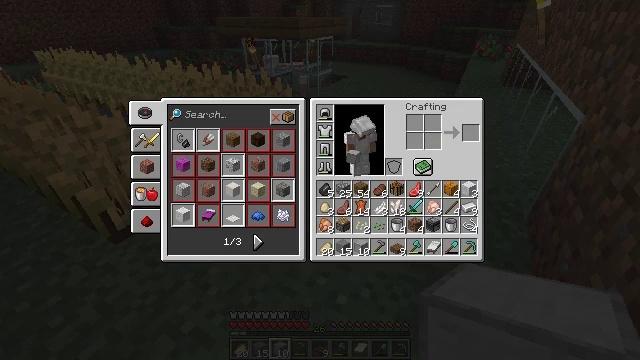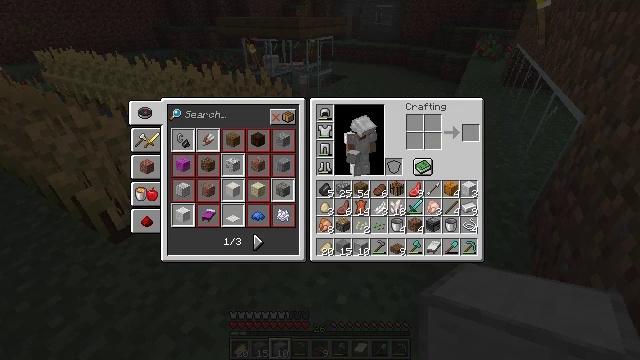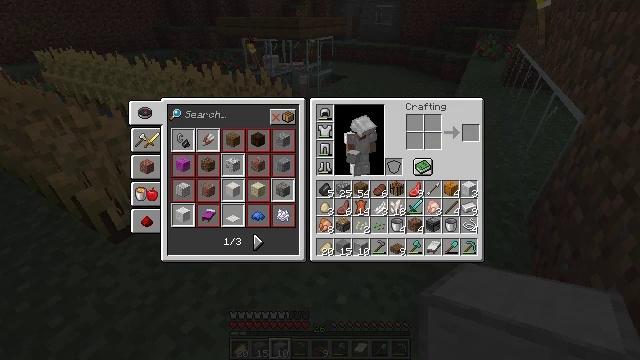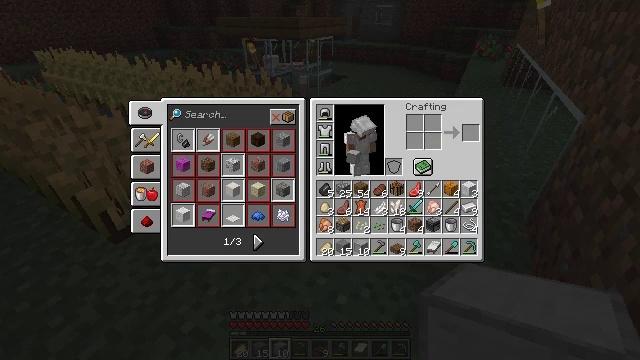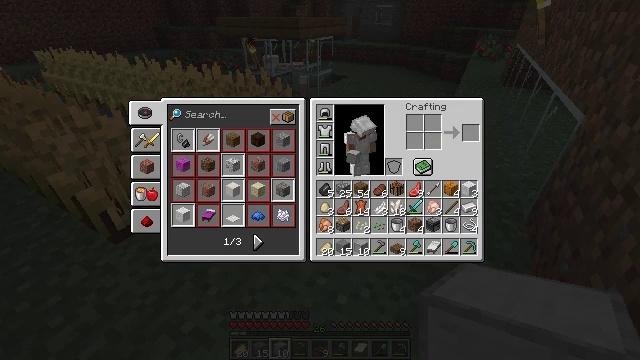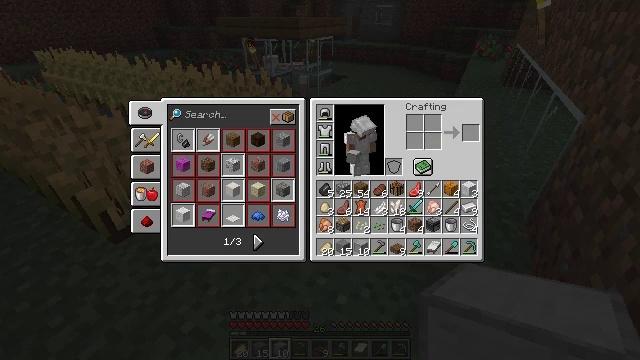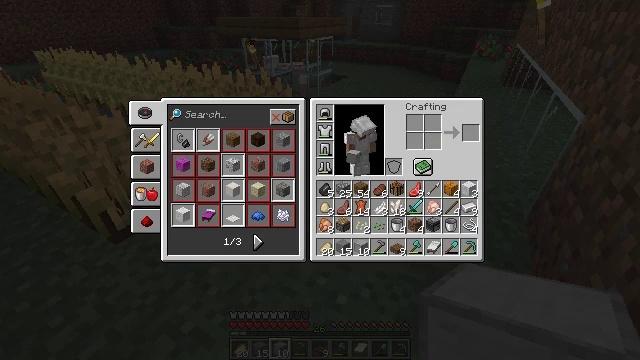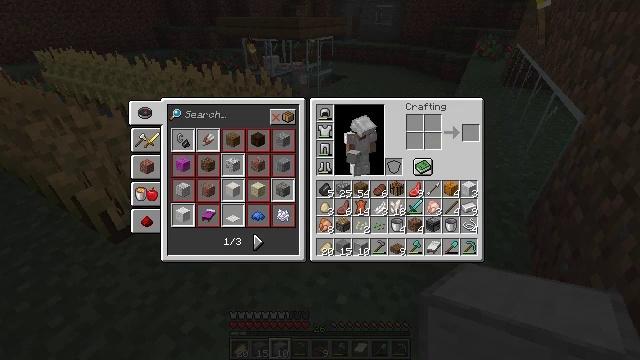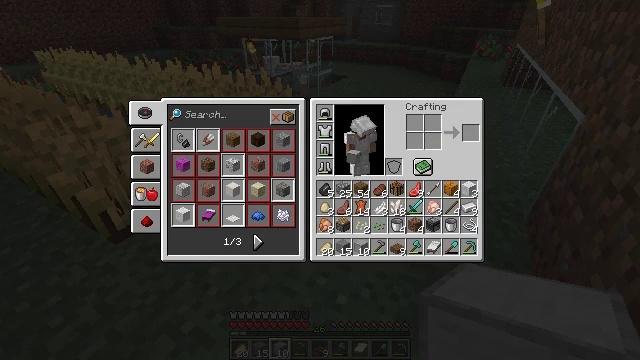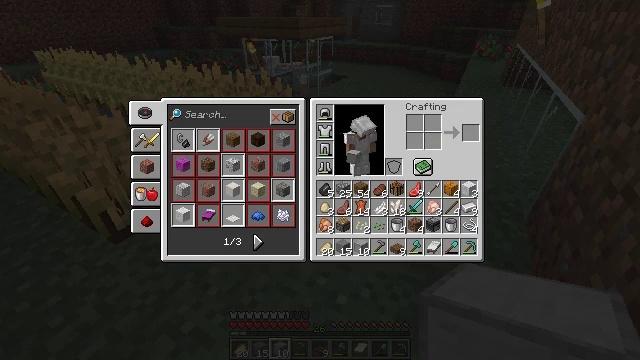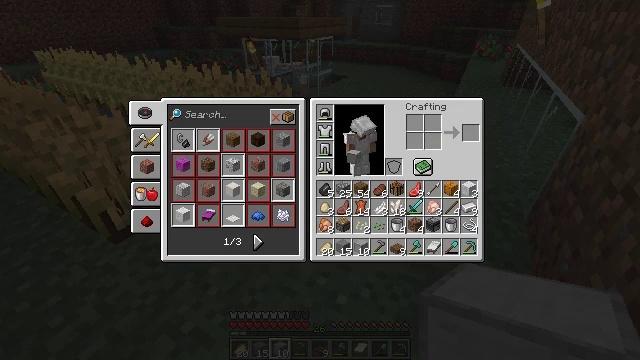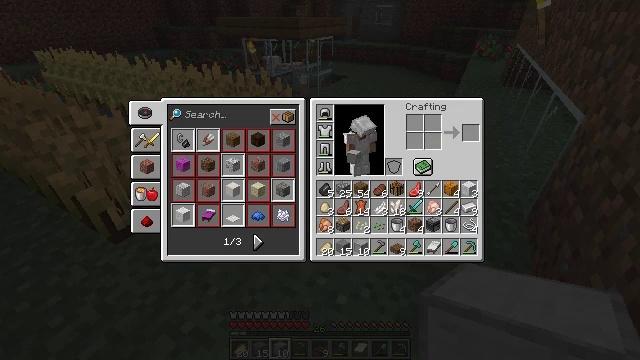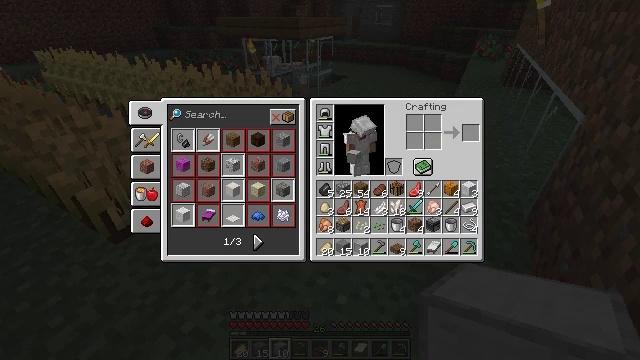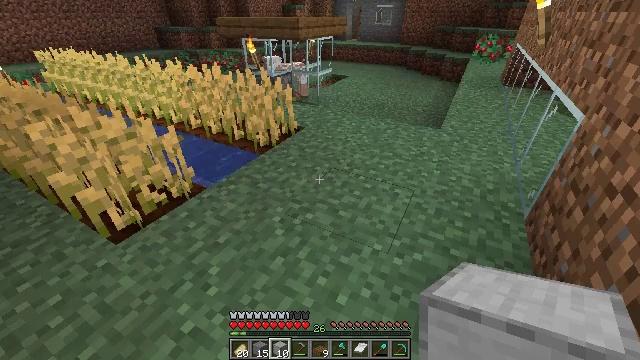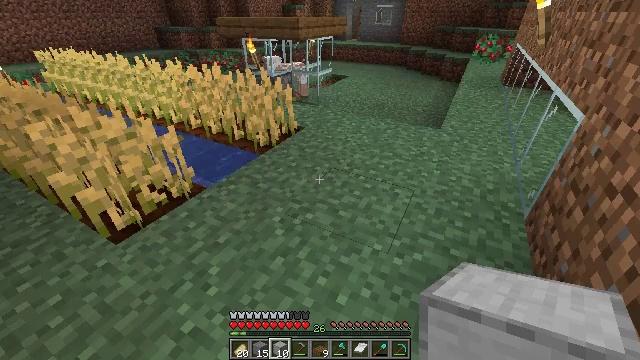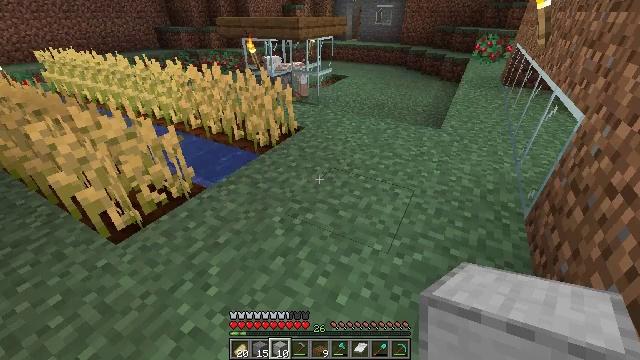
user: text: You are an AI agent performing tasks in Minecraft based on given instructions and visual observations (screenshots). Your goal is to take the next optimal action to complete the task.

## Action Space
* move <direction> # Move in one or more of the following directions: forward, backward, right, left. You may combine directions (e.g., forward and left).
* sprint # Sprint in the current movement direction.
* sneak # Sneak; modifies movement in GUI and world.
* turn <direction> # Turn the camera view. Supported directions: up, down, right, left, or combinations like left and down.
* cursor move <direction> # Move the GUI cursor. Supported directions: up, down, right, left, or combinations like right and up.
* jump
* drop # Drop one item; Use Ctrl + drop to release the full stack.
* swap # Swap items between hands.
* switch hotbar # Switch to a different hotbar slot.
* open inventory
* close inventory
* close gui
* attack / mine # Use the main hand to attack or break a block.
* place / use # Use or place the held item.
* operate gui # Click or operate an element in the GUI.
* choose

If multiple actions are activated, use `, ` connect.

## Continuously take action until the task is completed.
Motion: motion action
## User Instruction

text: Drop a coal.
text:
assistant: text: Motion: no_op
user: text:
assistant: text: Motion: no_op
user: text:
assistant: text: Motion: no_op
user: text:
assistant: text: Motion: no_op
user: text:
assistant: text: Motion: no_op
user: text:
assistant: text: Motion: no_op
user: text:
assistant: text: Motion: no_op
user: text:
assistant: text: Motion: no_op
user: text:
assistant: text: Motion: no_op
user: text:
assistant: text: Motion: no_op
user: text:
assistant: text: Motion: no_op
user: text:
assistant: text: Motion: no_op
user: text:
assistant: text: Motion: no_op
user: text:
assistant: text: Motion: no_op
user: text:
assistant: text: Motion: no_op
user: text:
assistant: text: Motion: turn right
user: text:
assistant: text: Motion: turn right
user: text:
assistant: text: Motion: turn right and up
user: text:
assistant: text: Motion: turn right and up
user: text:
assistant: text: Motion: turn up
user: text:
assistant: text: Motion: turn up
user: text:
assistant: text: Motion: turn up
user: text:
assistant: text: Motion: move forward, turn right and up
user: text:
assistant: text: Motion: move forward, turn up
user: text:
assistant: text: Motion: move forward
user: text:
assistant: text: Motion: move forward
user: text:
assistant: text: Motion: move forward
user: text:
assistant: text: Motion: move forward, sprint
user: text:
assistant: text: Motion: move forward, sprint, turn left and up
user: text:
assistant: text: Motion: move forward, sprint, turn left and up